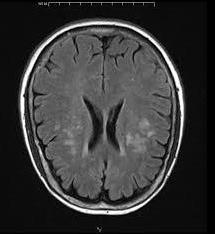
Label: notumor